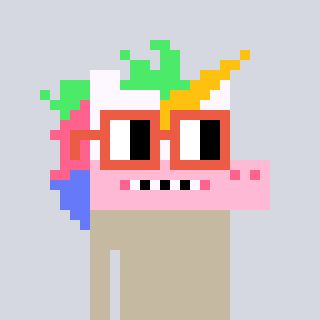
a pixel art character with square orange glasses, a unicorn-shaped head and a green-colored body on a cool background